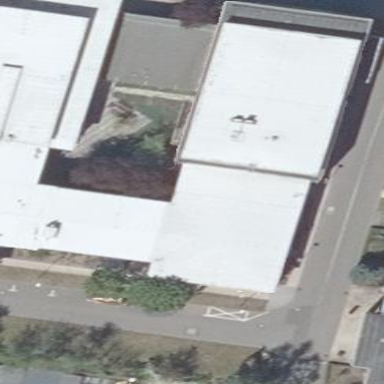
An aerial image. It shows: Cinema building with flat roof made of tar paper.